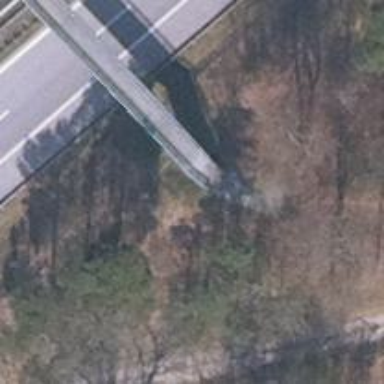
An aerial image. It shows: Track road with asphalt surface crossing over bridge.